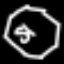
Label: octagon